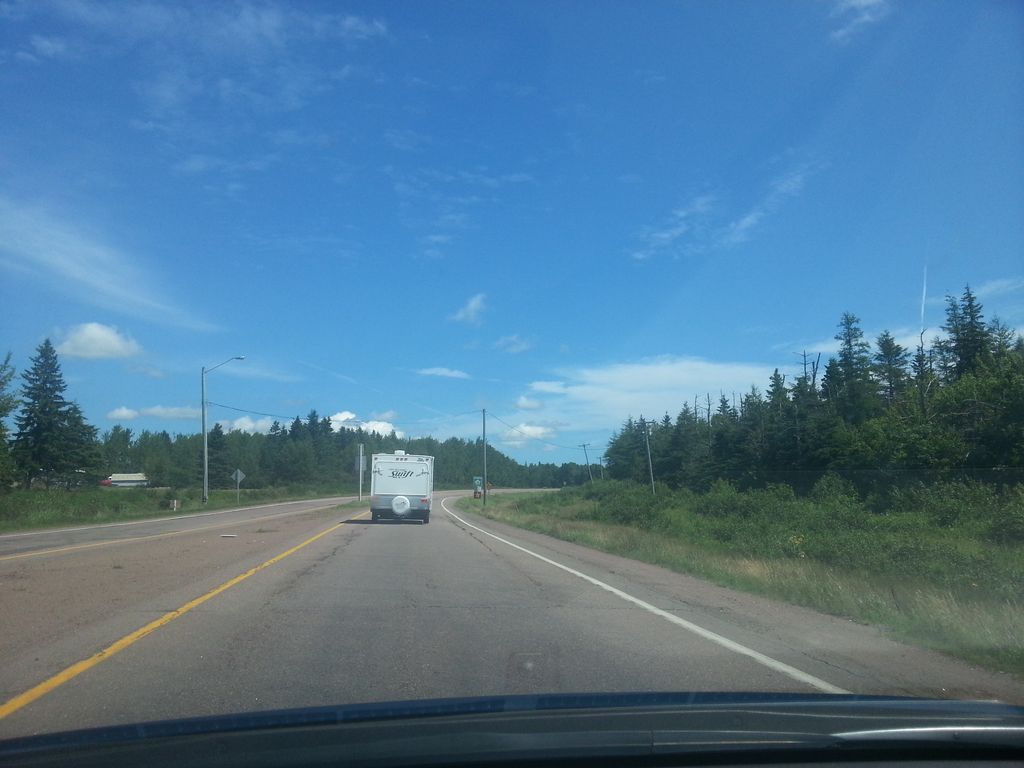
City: charlottetown